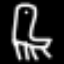
Label: chair